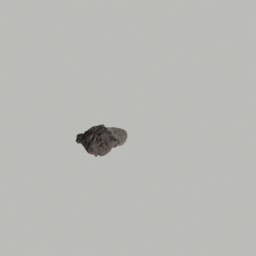
Label: nature